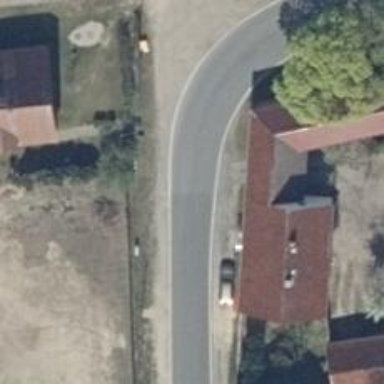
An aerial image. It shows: Secondary road with asphalt surface.